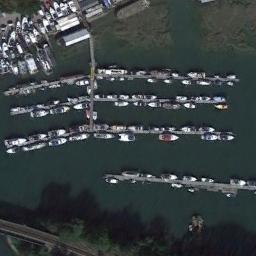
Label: harbor